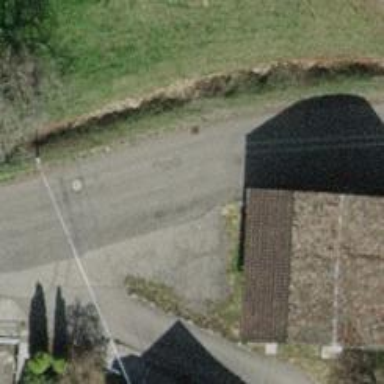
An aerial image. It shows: Residential road with asphalt surface and no sidewalks.